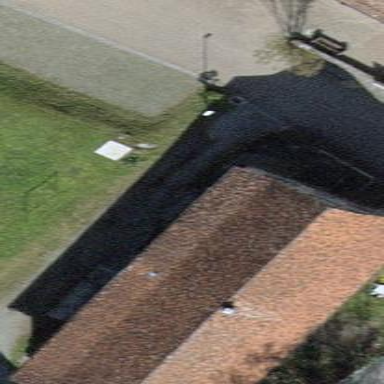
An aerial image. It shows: Simple and straightforward house.